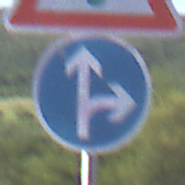
Verkehrszeichen: VorgeschriebeneFahrtrichtungGeradeausOderRechts
Zusatzzeichen oben: Lichtzeichenanlage
Umgebung: Outdoor, RoadRail
Tageszeit: MorningAfternoon
Wetter: PartlyCloudy
Licht: Natural
Jahreszeit: NotSpecified
Kontrast: HighContrast